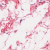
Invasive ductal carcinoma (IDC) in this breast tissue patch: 0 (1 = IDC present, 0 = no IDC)